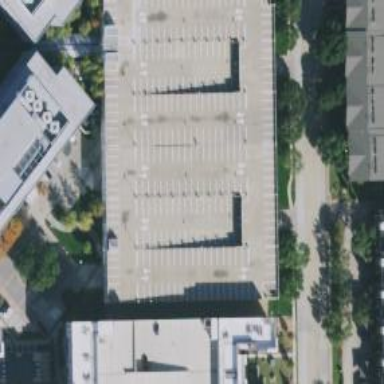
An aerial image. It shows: Multi-storey parking building.